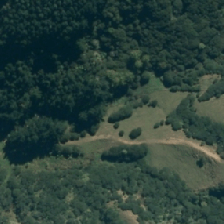
Land cover: manuka_kanuka